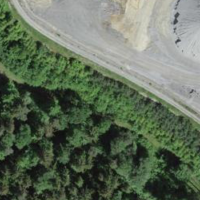
EUNIS habitat code: 56
Species observed at this site:
Timandra comae
Lomographa bimaculata
Lomographa temerata
Pterostoma palpina
Alsophila aescularia